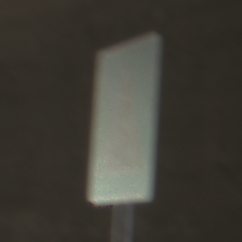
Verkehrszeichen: FussgaengerueberwegRechts
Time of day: Midday
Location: Roofed (Tunnel)
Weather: NotSpecified
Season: NotSpecified
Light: Natural